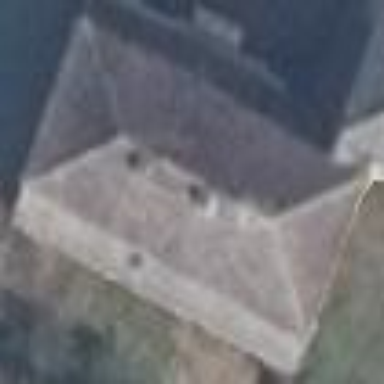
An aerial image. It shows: Historic manor building.